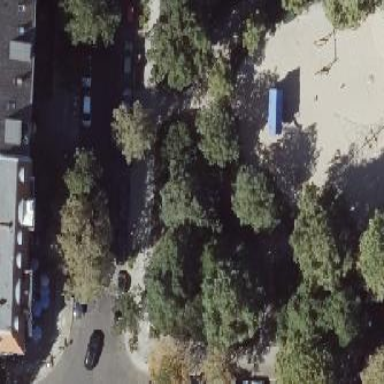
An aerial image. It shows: Playground area for leisure land.